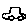
Label: car